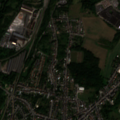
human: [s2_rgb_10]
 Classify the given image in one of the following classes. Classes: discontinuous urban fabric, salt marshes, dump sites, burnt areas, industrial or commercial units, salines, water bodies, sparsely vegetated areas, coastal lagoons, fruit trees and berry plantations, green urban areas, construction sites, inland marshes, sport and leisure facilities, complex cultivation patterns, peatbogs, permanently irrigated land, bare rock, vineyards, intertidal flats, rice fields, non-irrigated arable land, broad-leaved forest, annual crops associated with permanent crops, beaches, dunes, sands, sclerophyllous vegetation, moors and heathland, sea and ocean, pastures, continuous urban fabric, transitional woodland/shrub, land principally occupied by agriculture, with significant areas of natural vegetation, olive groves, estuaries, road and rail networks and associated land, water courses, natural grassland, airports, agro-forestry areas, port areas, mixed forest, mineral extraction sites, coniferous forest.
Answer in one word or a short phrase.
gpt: discontinuous urban fabric, industrial or commercial units, land principally occupied by agriculture, with significant areas of natural vegetation